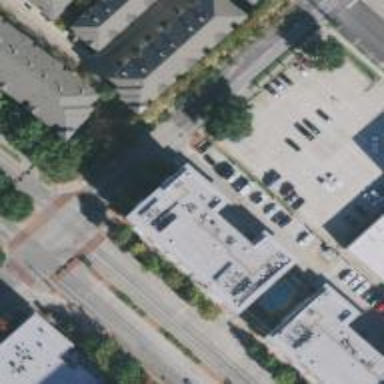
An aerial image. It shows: Commercial building.